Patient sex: F
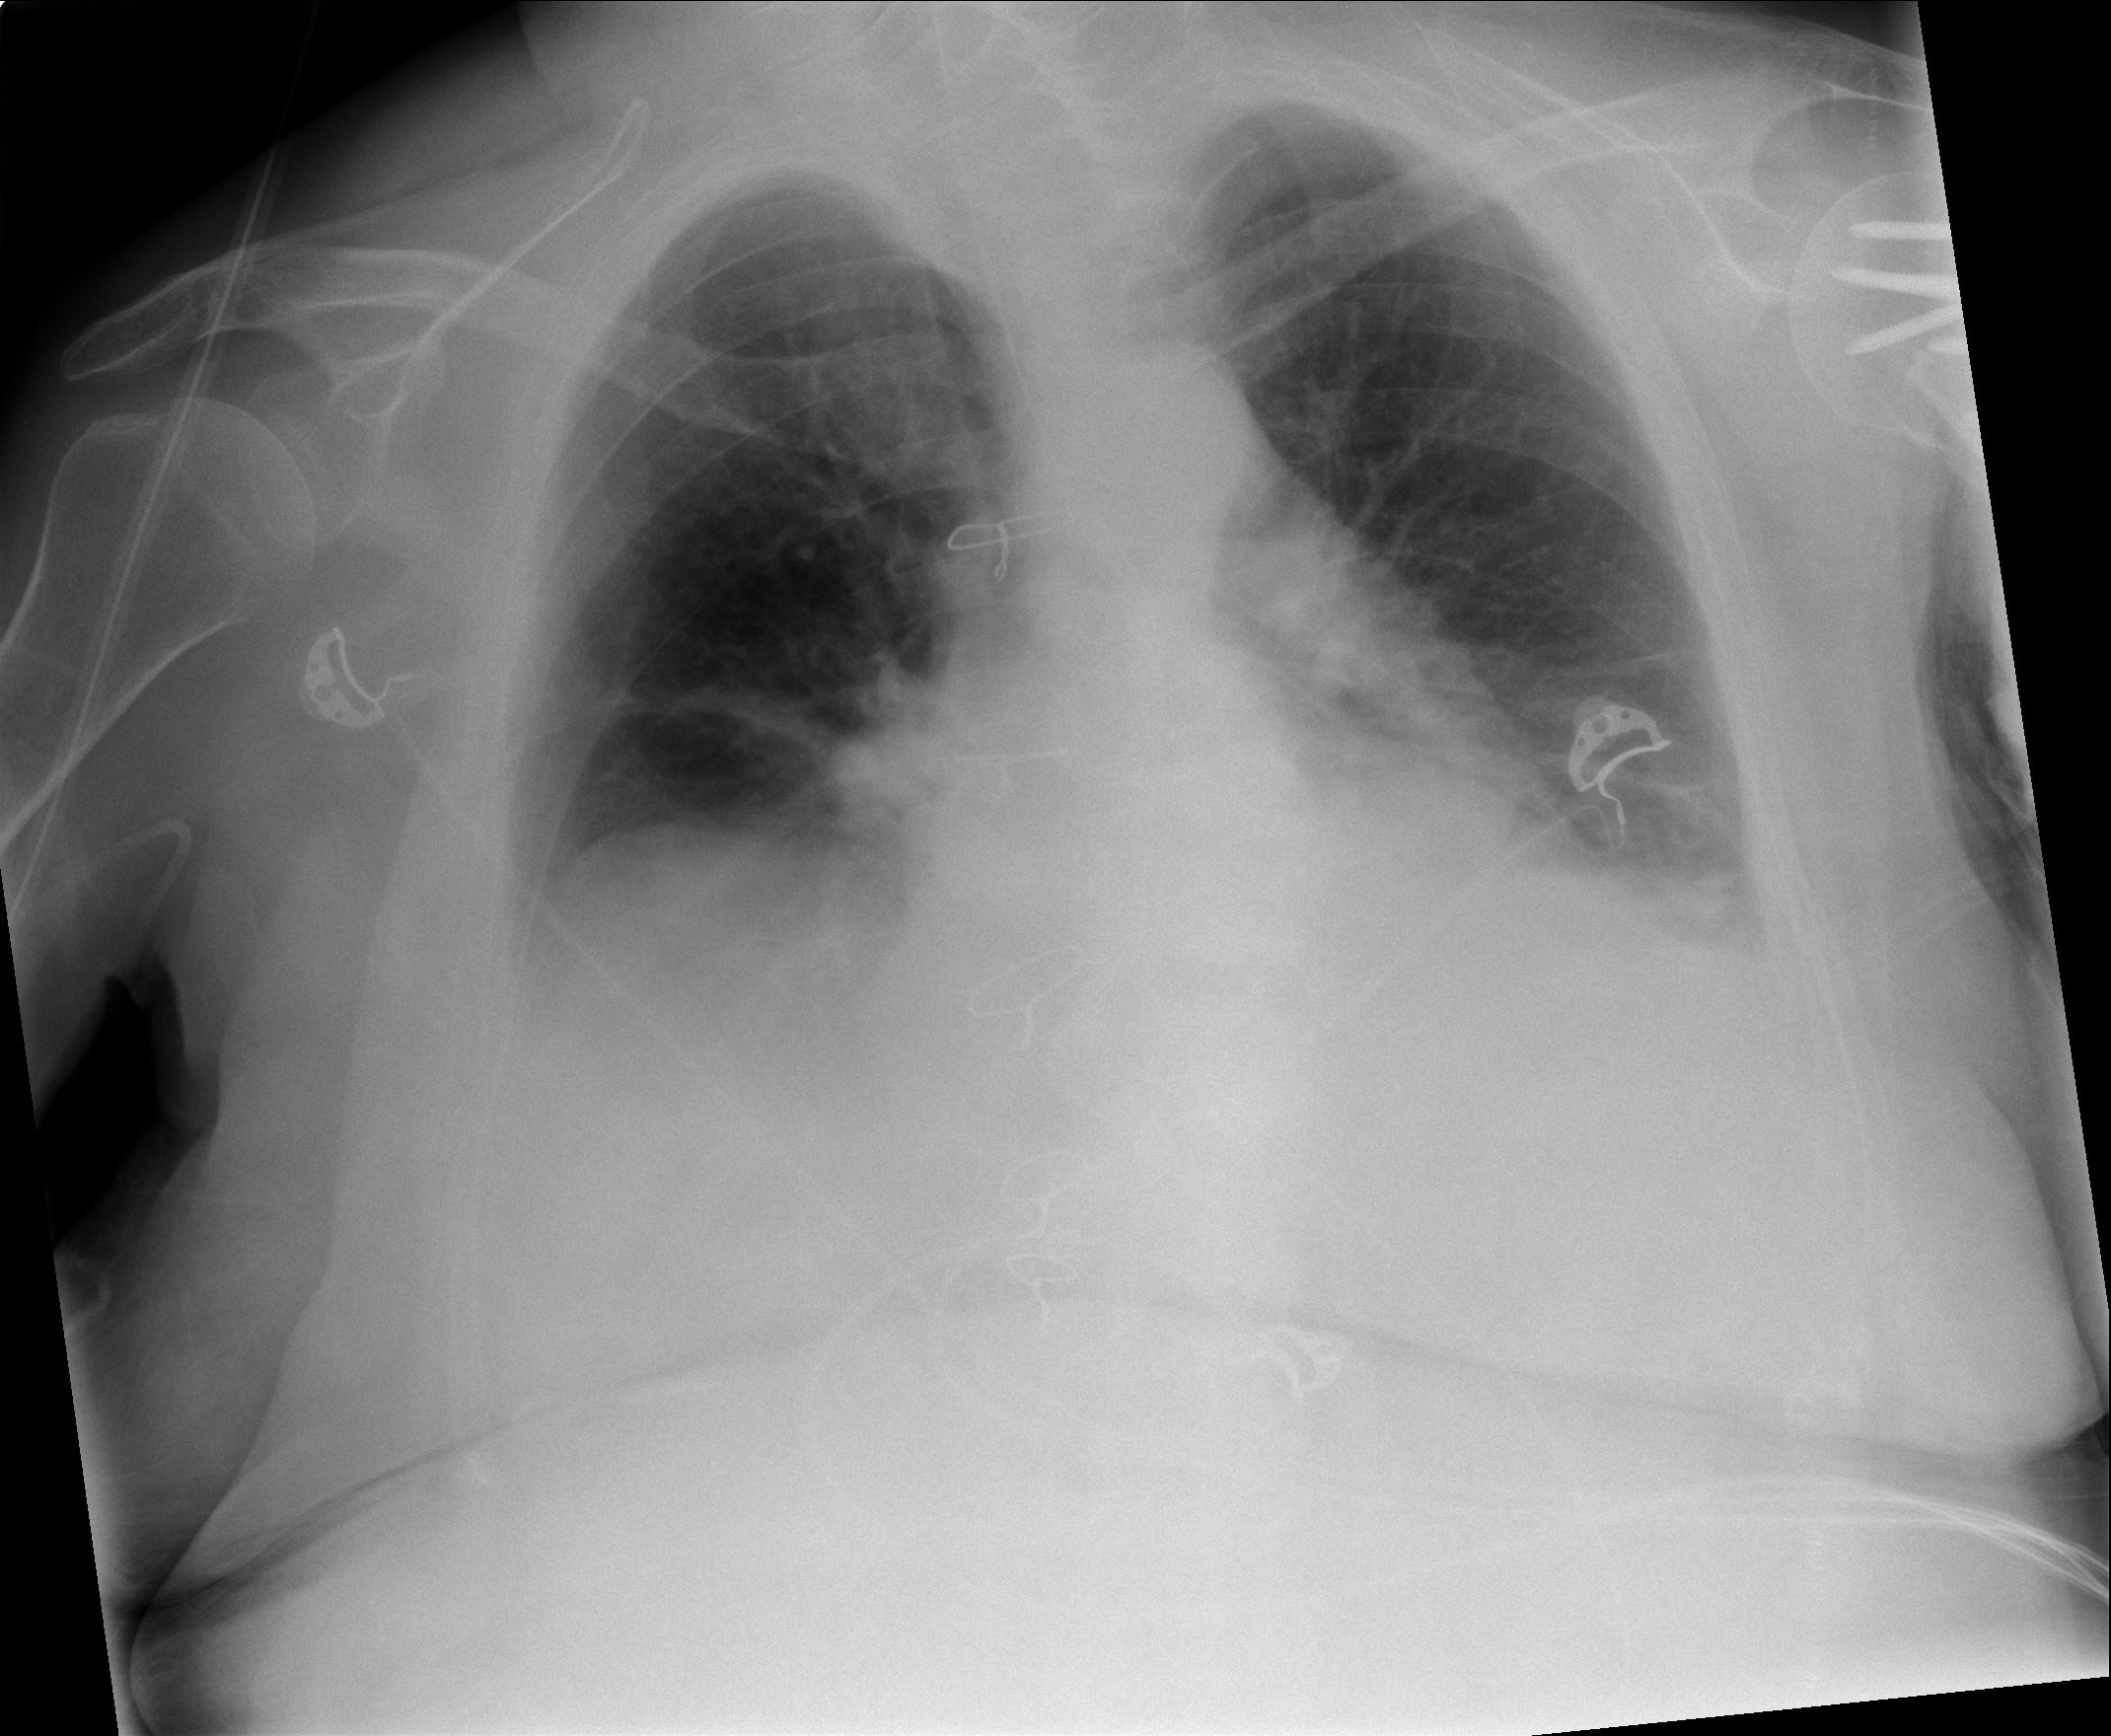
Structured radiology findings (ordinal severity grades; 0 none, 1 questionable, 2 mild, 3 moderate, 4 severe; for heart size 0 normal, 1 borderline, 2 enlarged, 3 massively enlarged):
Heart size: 1
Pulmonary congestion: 2
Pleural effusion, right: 2
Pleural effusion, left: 2
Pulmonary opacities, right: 1
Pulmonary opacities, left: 0
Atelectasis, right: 2
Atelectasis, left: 2